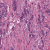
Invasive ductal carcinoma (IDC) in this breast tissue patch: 1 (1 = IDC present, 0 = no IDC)